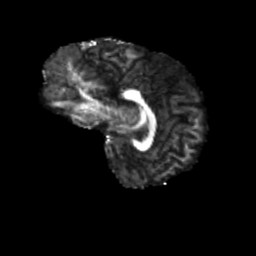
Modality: FA
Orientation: sagittal
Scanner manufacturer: siemens
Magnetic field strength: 3 T
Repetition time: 4 s
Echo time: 0.0594 s